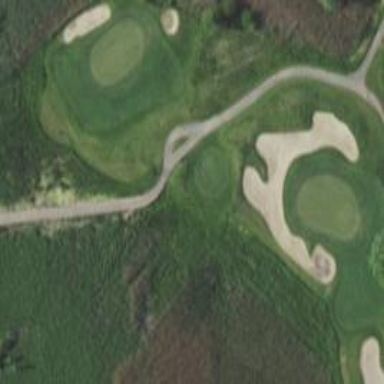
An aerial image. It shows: Service road with bridge used as golf cart path.